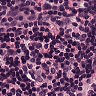
Metastatic tissue present: no